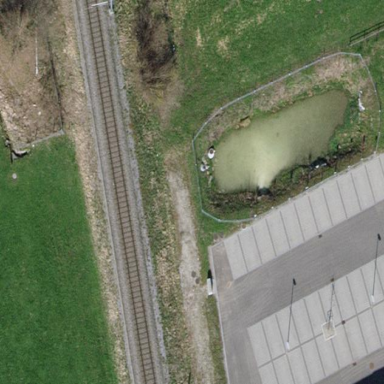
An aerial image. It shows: Pond with natural water.